Interaction volume radius: 5 \u00c5
Interaction volume height: 45 \u00c5
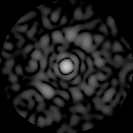
Disorder parameter: 0.8243